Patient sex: F
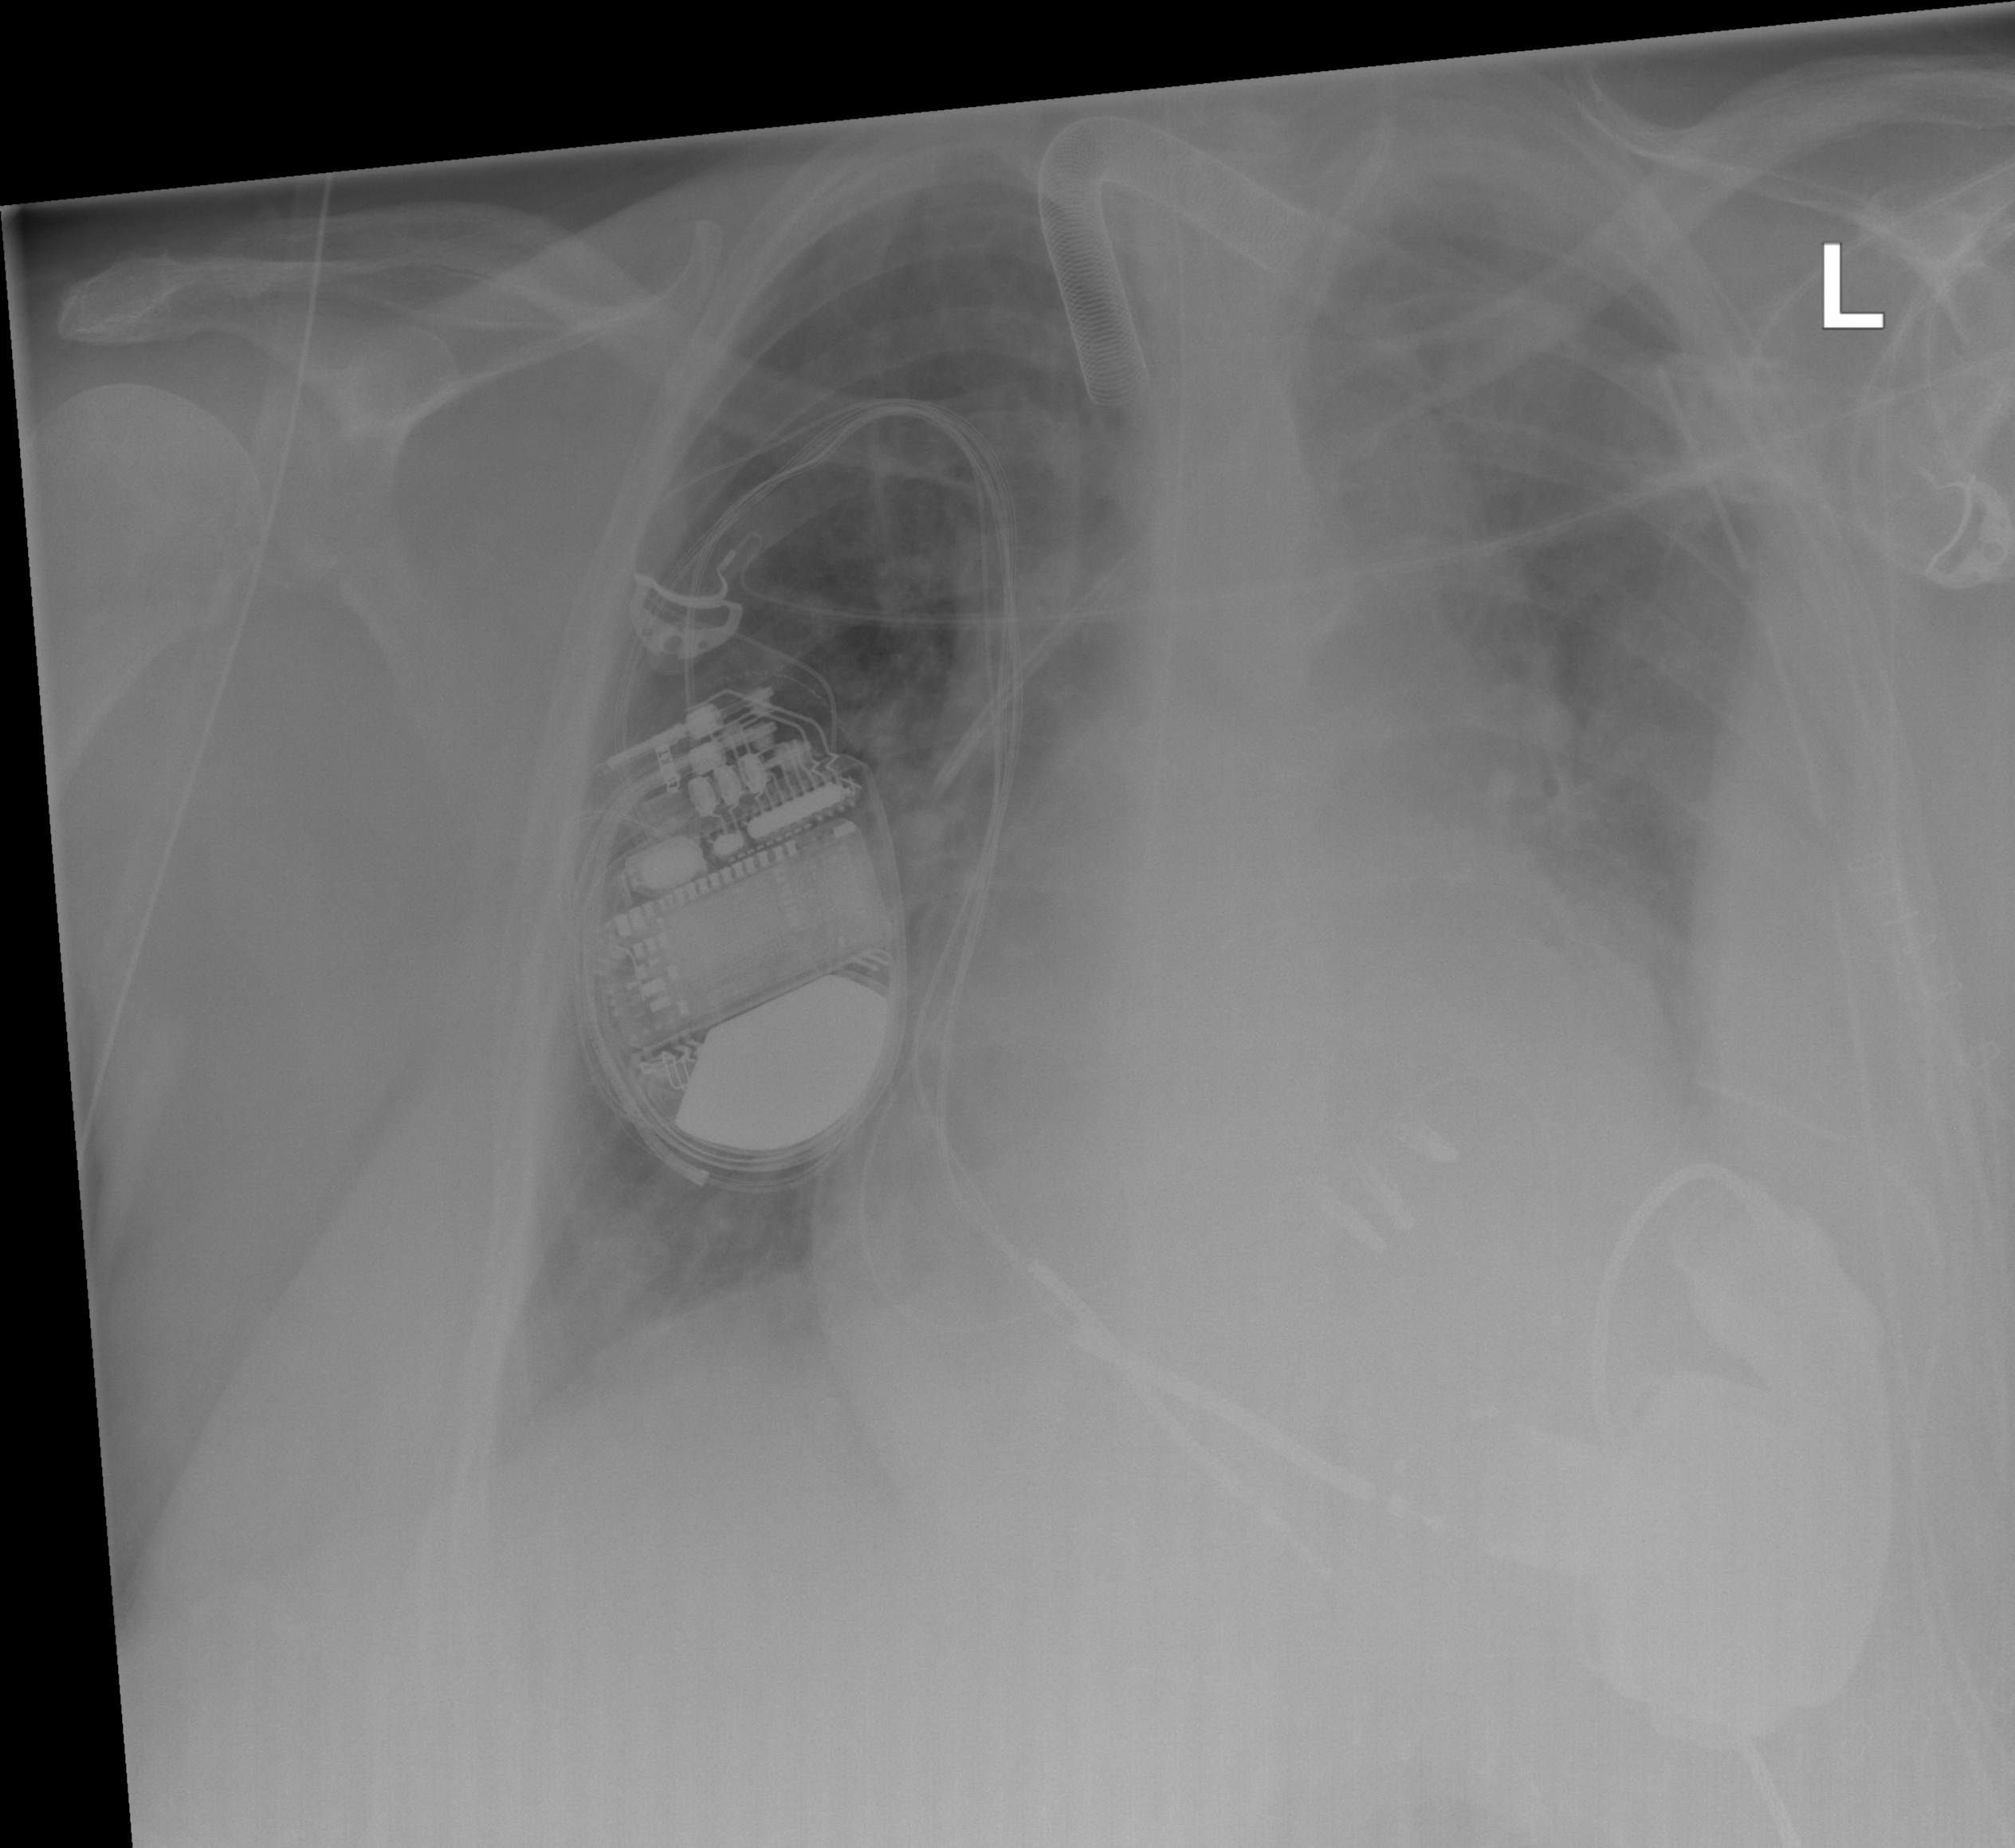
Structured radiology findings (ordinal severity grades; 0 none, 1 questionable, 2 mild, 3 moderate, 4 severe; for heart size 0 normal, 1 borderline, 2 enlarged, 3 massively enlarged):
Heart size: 2
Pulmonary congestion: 1
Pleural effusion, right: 2
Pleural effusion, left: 3
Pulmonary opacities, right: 2
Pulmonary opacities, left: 0
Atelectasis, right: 2
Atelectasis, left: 2